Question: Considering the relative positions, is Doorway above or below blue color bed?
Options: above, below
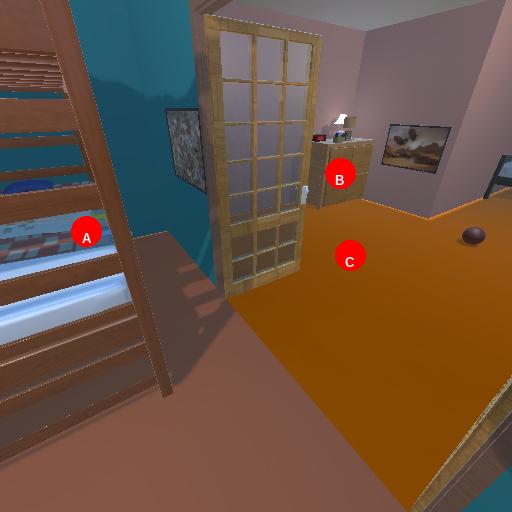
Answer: above